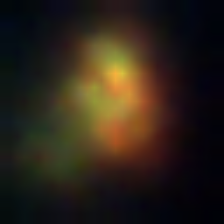
Taxon: NanoPlankton
Group: Other